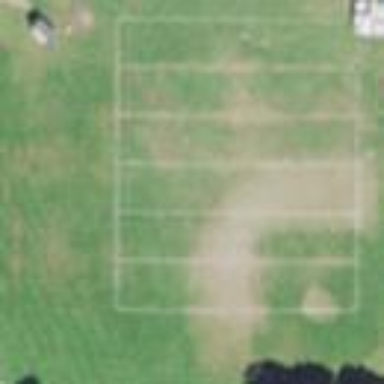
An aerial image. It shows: Baseball pitch for leisure land activities.